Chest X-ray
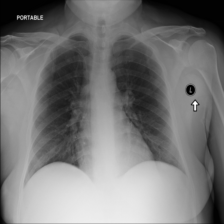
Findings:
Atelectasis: negative
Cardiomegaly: negative
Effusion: negative
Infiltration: negative
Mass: negative
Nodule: negative
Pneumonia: negative
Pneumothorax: negative
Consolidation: negative
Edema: negative
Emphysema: negative
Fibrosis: negative
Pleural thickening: negative
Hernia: negative